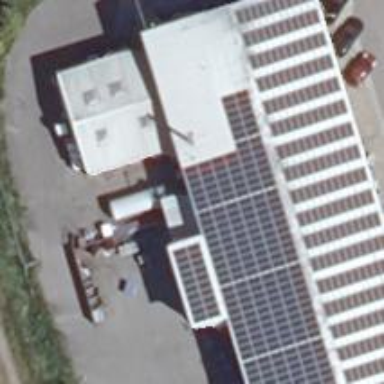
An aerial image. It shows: Building equipped with solar photovoltaic panel for generating electricity. The small installation is solar power generator.